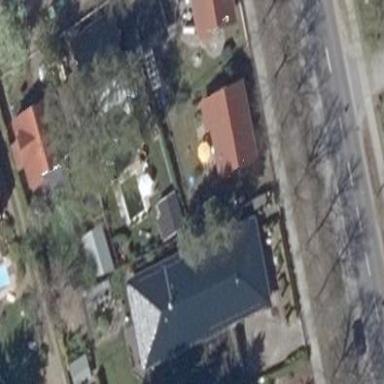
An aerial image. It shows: Detached building with pyramidal roof shape.